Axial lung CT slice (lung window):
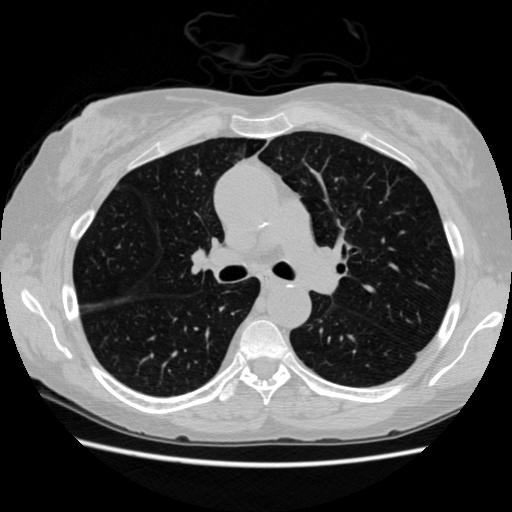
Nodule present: no